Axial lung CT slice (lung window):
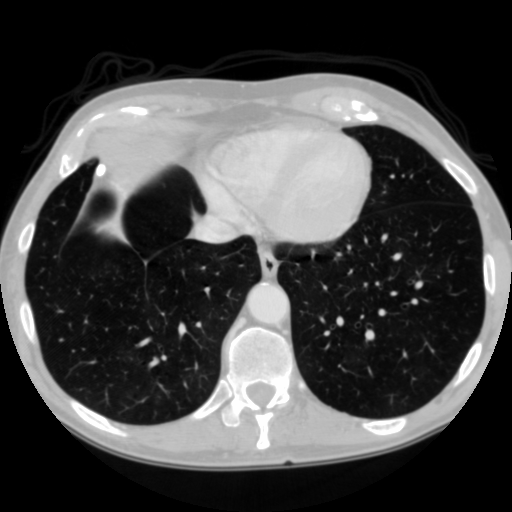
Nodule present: no